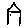
Label: house